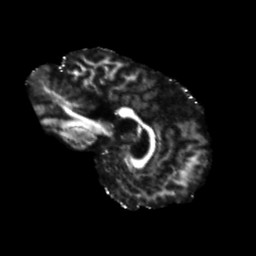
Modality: FA
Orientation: sagittal
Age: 70
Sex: male
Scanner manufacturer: siemens
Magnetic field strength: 3 T
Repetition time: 5.47 s
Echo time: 0.0854 s